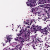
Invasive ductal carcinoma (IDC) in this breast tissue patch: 1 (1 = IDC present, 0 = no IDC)